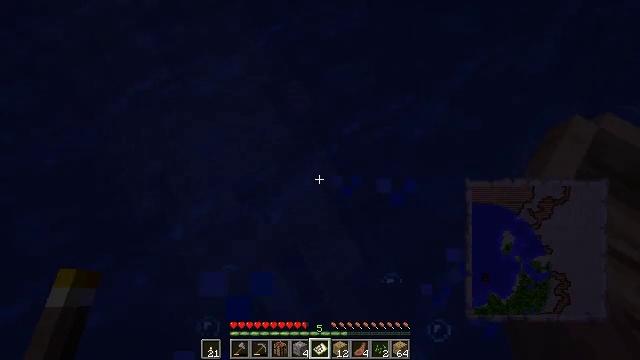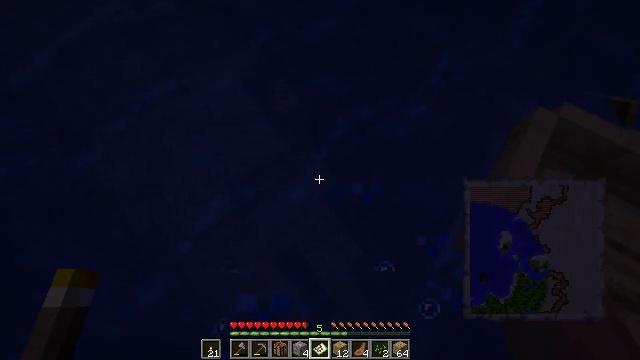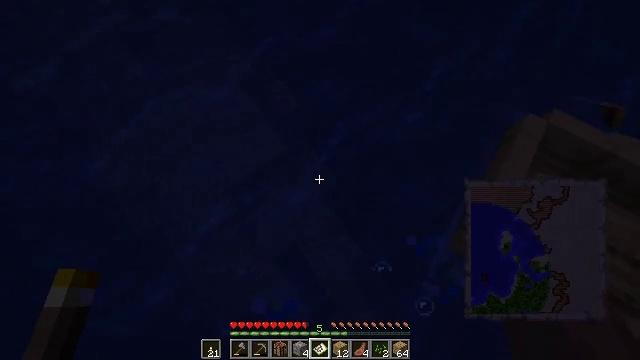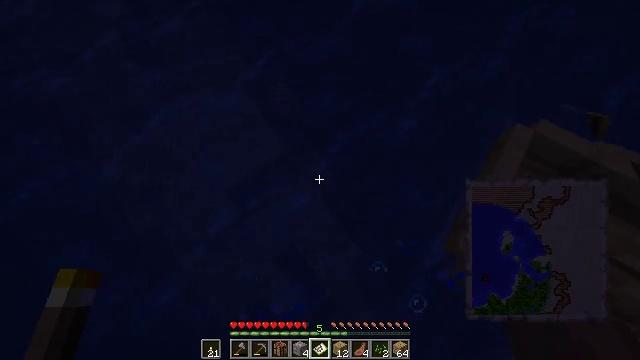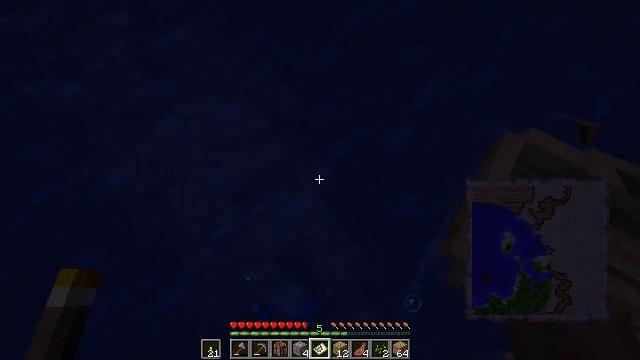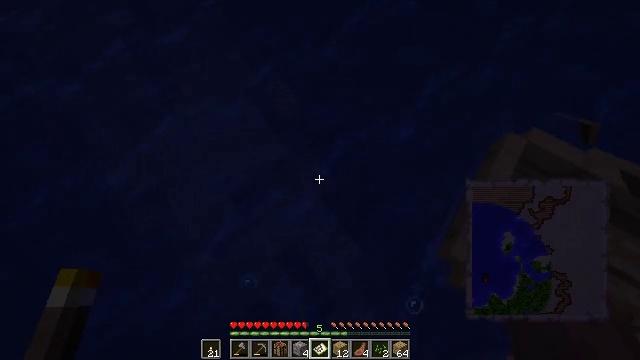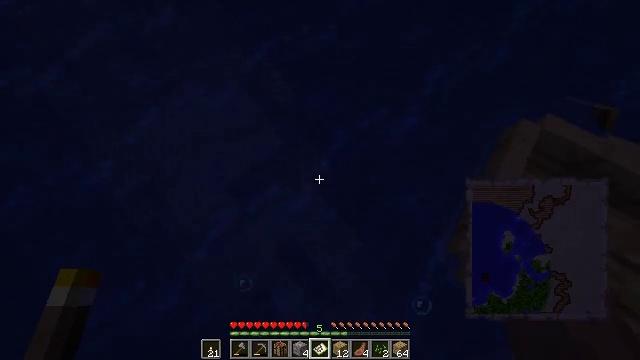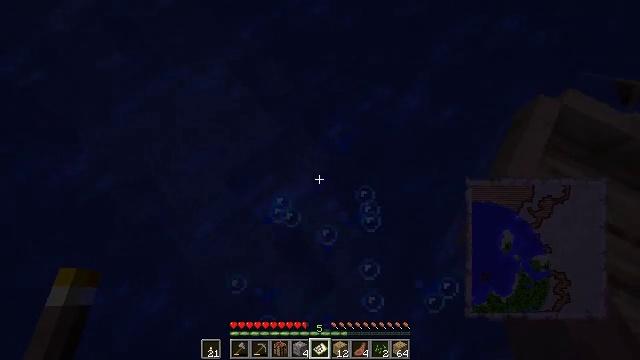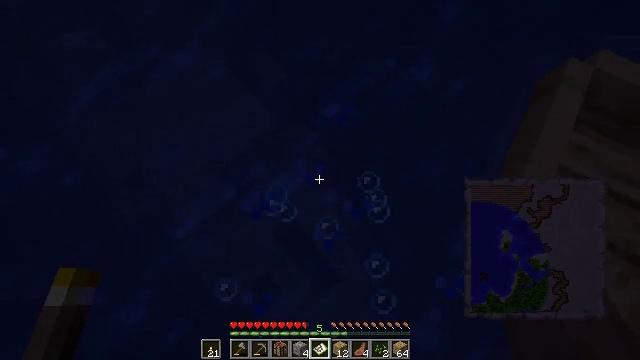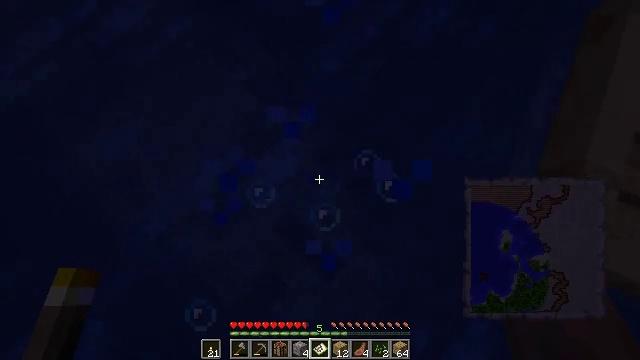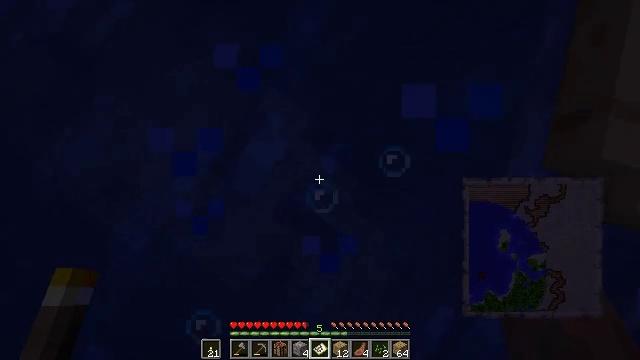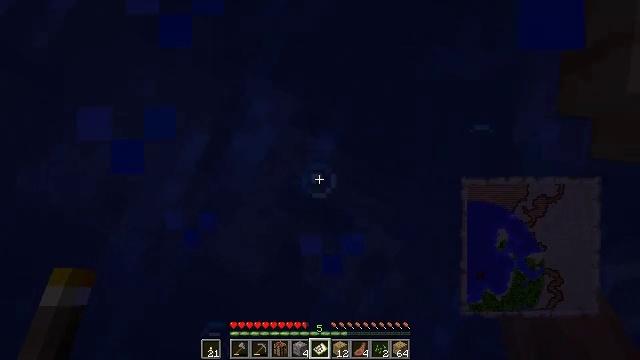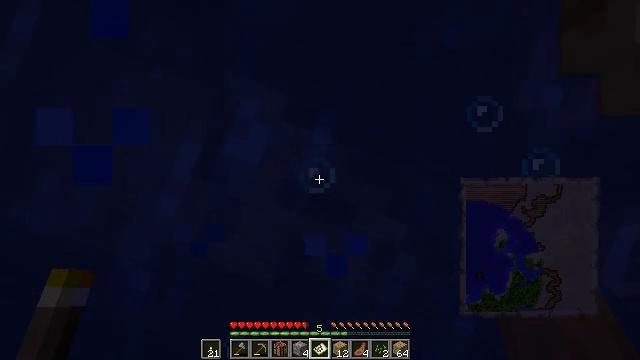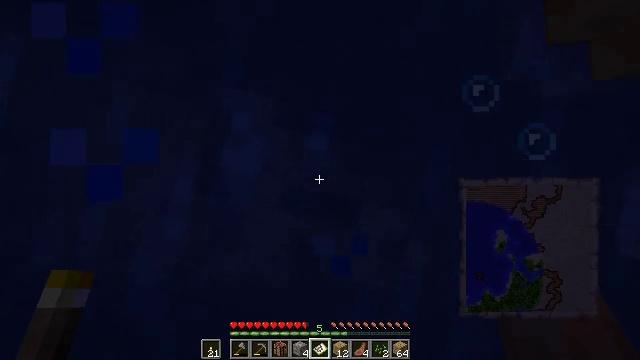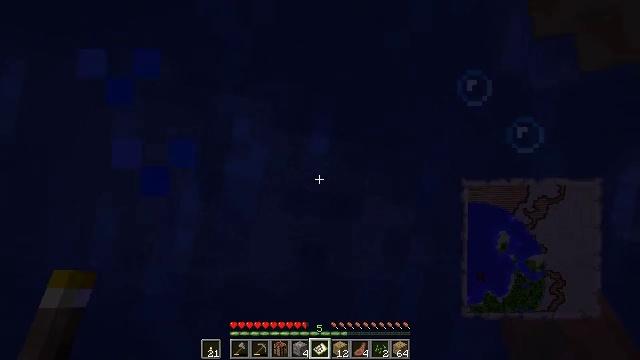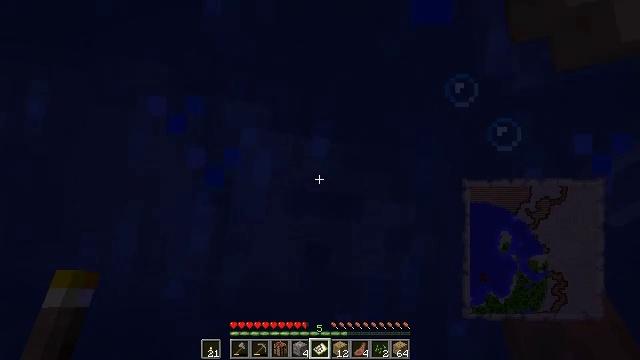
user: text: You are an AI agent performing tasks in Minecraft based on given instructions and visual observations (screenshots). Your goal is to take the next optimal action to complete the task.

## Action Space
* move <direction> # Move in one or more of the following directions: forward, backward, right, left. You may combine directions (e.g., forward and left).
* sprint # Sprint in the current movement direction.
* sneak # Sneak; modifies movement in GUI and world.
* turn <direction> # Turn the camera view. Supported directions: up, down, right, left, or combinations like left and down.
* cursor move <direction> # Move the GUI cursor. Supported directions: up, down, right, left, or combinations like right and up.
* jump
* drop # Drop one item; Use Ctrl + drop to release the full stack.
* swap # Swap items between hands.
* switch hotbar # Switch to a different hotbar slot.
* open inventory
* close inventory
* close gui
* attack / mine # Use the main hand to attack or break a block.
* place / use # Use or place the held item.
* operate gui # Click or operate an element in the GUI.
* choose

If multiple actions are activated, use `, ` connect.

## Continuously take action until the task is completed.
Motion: motion action
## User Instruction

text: Collect sand to make glass.
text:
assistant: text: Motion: turn right and down, jump
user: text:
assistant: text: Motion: jump
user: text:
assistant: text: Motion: jump
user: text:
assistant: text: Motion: move forward, jump
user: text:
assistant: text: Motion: move forward, jump
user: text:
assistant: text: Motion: turn down, jump
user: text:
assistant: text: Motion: turn right and down, jump
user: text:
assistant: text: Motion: turn right and down, jump
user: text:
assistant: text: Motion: turn right and down, jump
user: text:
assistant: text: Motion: turn right and down, jump
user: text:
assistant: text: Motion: turn right and down
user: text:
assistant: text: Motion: turn right and down, jump
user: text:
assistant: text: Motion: turn right and down, jump
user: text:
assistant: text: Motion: turn right and down, jump
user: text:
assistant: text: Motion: turn right and down, jump
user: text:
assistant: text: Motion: turn right and down, jump
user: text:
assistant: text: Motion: turn right and down, jump
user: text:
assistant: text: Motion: turn right and down, jump
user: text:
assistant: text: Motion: turn right and down, jump
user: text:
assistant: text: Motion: turn right, jump
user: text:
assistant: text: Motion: jump
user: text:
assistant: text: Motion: jump
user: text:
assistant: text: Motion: jump
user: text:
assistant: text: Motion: no_op
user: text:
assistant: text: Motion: no_op
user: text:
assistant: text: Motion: no_op
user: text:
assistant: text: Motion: no_op
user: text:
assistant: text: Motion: no_op
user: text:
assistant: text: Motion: no_op
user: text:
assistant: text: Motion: no_op